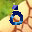
Label: 0